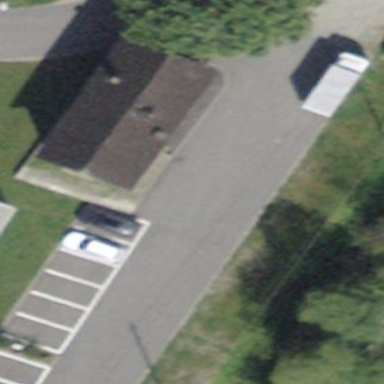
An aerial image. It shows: Train station building.